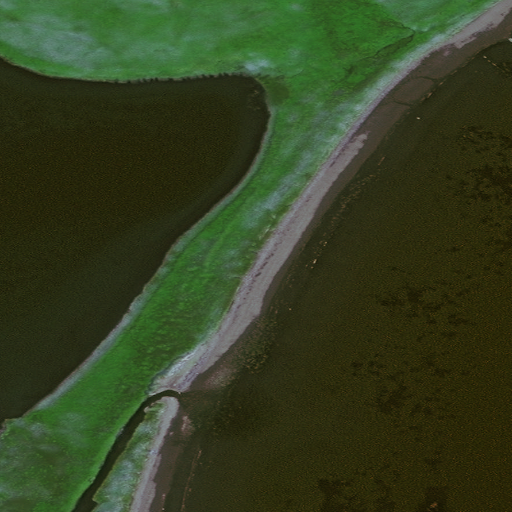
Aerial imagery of beach in Alaska named Chaluuknax containing only unknown